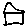
Label: house